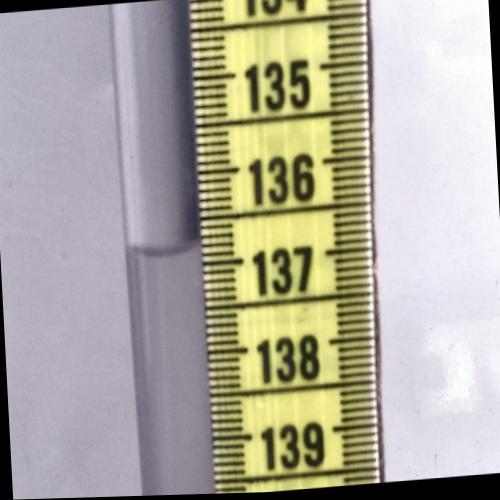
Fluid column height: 136.8 cm